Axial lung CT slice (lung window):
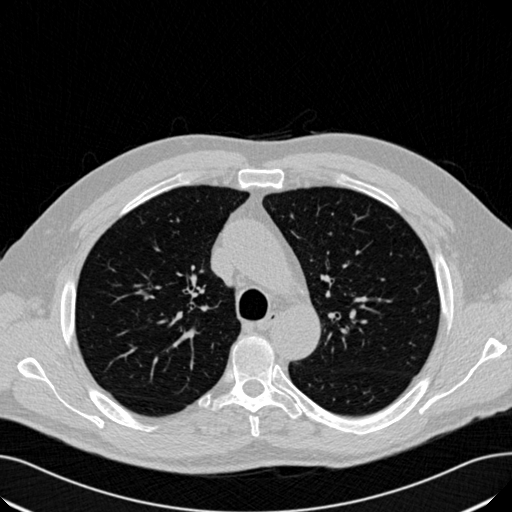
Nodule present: no